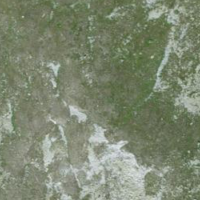
EUNIS habitat code: 26
Species observed at this site:
Rhododendron ferrugineum